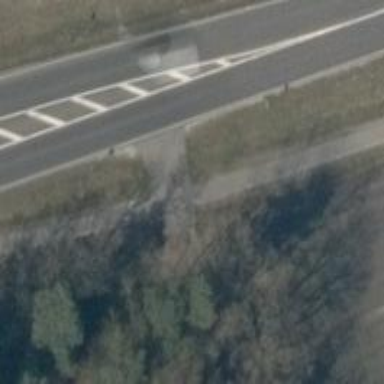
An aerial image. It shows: Asphalt track with grade1 tracktype.